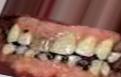
Condition: Caries